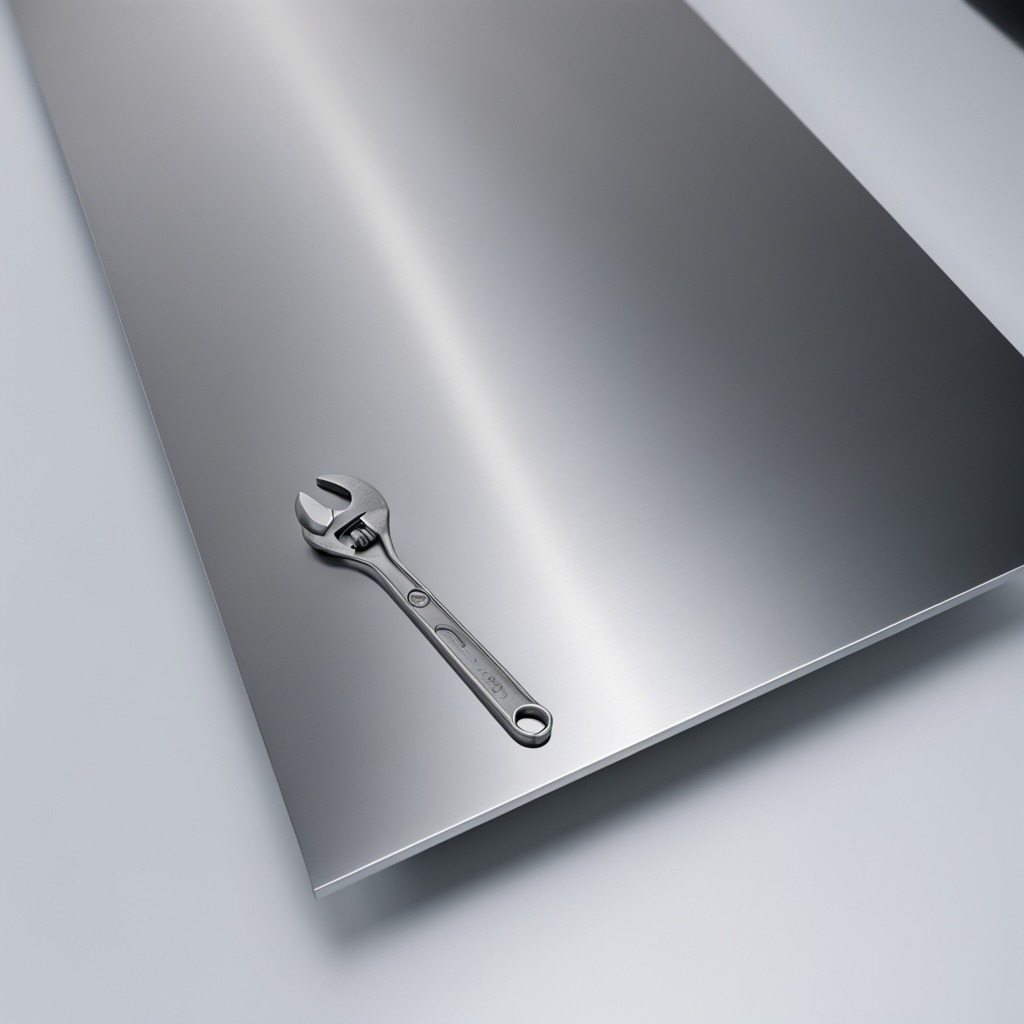
An wrench lies on the stainless steel table in a high-end prototyping lab.